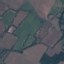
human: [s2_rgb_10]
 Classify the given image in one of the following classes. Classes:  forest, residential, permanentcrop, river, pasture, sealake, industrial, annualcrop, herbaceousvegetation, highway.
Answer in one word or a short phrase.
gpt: Pasture